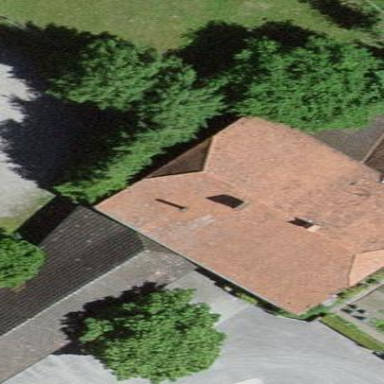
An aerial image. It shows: View of roof of building.